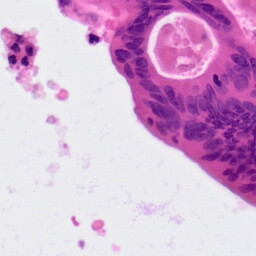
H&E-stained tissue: Colon